Question: I am measuring the duration of an episode in some workstations. I have the time stamp of the beginning of an episode and the end of the episode. I will like to come up with a plot where on the y axis is the time of day and on the x-axis the observation day. Any ideas how I could accomplish this?
For example I have
'''
id start end
1 01/01/2010 10:00:00 02/01/2010 22:00:00
1 04/01/2012 08:00:00 04/01/2012 14:00:00
'''
And I would like to construct a plot like the attached

Any ideas how I could accomplish this? Unlike the attached graph, I would like to have minute accuracy/representation in the graph.
Many thanks
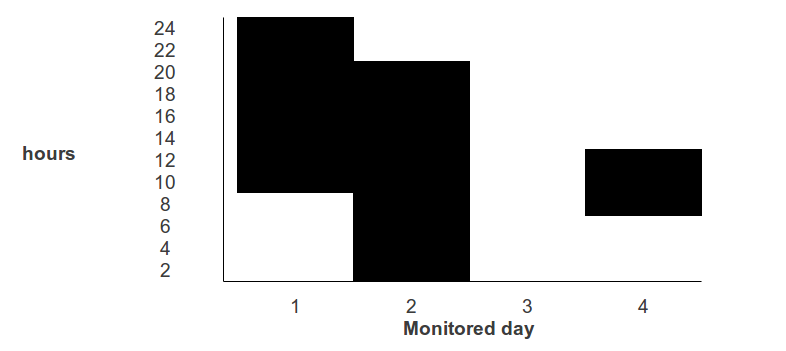
Answer: First, your example data isn't reproducible; I'm assuming that the dates are in day/month/year, but as displayed it's hard to tell. Also, date types are particular in 'R', so it is important to know which type you have. So to start, I'll create a similar reproducible dataset:
'''
DF <-
structure(list(id = c(1L, 1L), start = structure(c(<PHONE>,
<PHONE>), class = c("POSIXct", "POSIXt"), tzone = "GMT"),
end = structure(c(<PHONE>, <PHONE>), class = c("POSIXct",
"POSIXt"), tzone = "GMT")), .Names = c("id", "start", "end"
), row.names = c(NA, -2L), class = "data.frame")
'''
which looks like
'''
> DF
id start end
1 1 2010-01-01 10:00:00 2010-01-02 22:00:00
2 1 2010-01-04 08:00:00 2010-01-04 14:00:00
'''
Now, to draw this, we need to do several transformations. The day and the time must be split up since they are being plotted on different axes.
'''
library("chron")
library("plyr")
DF$start.day <- as.Date(DF$start)
DF$end.day <- as.Date(DF$end)
DF$start.time <- as.chron(DF$start) - floor(as.chron(DF$start))
DF$end.time <- as.chron(DF$end) - floor(as.chron(DF$end))
'''
Also, the date must be converted to an elapsed day.
'''
t0 <- min(DF$start.day, DF$end.day)-1
DF$start.monitored.day <- as.numeric(DF$start.day - t0)
DF$end.monitored.day <- as.numeric(DF$end.day - t0)
'''
Finally, periods which span past midnight must be broken up into multiple ranges such that each range is contained within a given day. This step is not very simple.
'''
DF$index <- seq_len(nrow(DF))
DF <- ddply(DF, .(index), function(df) {
if(df$start.monitored.day == df$end.monitored.day) {
df
} else {
data.frame(start.monitored.day = df$start.monitored.day : df$end.monitored.day,
end.monitored.day = df$start.monitored.day : df$end.monitored.day,
start.time = c(df$start.time, rep(times("00:00:00"), df$end.monitored.day-df$start.monitored.day)),
end.time = times(c(rep(times("23:59:59"), df$end.monitored.day-df$start.monitored.day), df$end.time)),
id = df$id,
index = df$index)
}
})
'''
Now the data is in a format that can be plotted.
'''
> DF[c("start.monitored.day", "end.monitored.day", "start.time", "end.time")]
start.monitored.day end.monitored.day start.time end.time
1 1 1 10:00:00 23:59:59
2 2 2 00:00:00 22:00:00
3 4 4 08:00:00 14:00:00
'''
I'm going to use 'ggplot' to draw this because I'm more familiar with it and because I've done some <URL>.
Drawing from that blog post
'''
library("ggplot2")
library("scales")
timesreverse_trans <- function() {
trans <- function(x) {-as.numeric(x)}
inv <- function(x) {times(-x)}
fmt <- function(x) {
notone <- x != 1
simplify <- !any(diff(x) < 1/(24*60))
ifelse(notone,
format(x-floor(x), simplify=simplify),
ifelse(simplify, "24:00", "24:00:00"))
}
trans_new("chrontimes-reverse",
transform = trans,
inverse = inv,
breaks = pretty_breaks(),
format = fmt,
domain=c(0,1))
}
scale_y_times <- function(..., trans=NULL) {
scale_y_continuous(..., trans=timesreverse_trans())
}
'''
Which just leaves the actual plot
'''
ggplot(DF) +
geom_rect(aes(xmin = start.monitored.day - 0.5,
xmax = start.monitored.day + 0.5,
ymin = start.time,
ymax = end.time)) +
scale_y_times("Time") +
scale_x_continuous("Monitored day")
'''